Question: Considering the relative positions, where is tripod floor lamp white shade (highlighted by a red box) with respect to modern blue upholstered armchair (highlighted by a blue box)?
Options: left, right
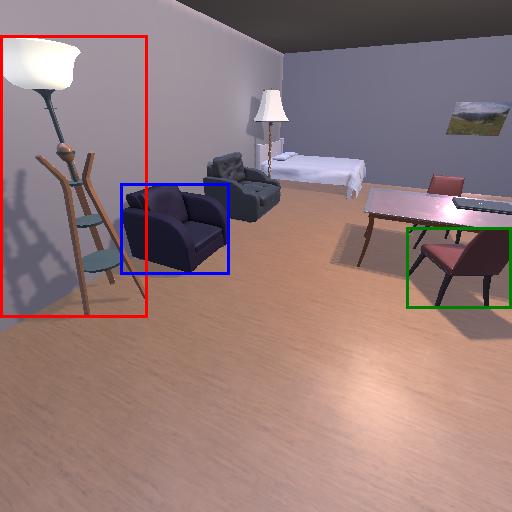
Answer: left